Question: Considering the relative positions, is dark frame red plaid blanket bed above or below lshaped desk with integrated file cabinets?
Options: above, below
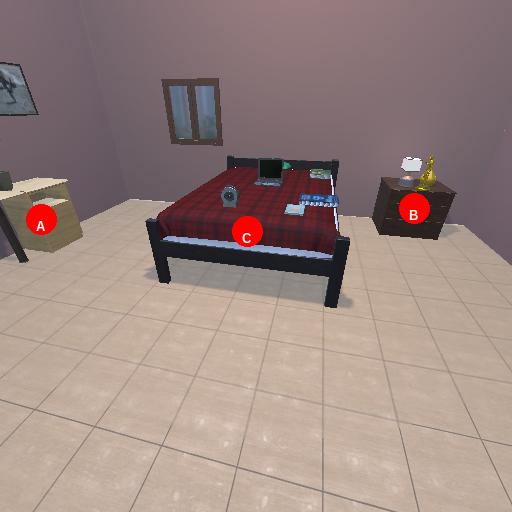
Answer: above